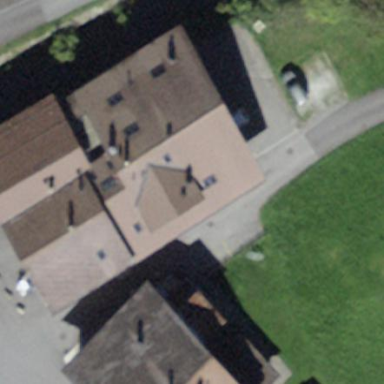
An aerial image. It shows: Residential building.